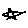
Label: star